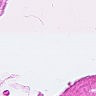
Metastatic tissue present: no